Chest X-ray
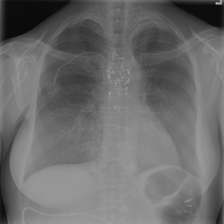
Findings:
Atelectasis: negative
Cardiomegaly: negative
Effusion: positive
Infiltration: negative
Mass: negative
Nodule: negative
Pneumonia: negative
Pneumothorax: negative
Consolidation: negative
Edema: negative
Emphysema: negative
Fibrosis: negative
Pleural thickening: positive
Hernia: negative